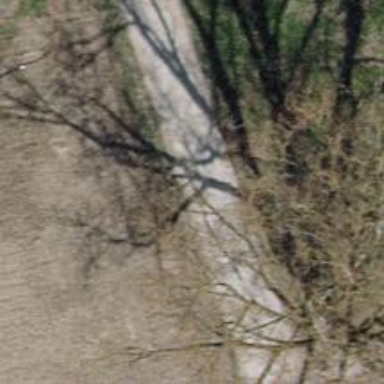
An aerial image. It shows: Gravel track with grade2 tracktype.